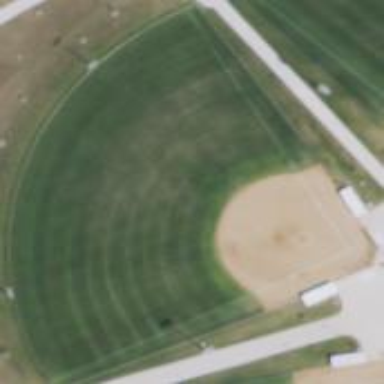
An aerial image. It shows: Softball pitch for leisure and sport activities.